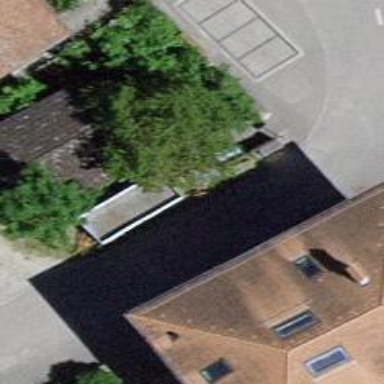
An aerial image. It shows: Garage.